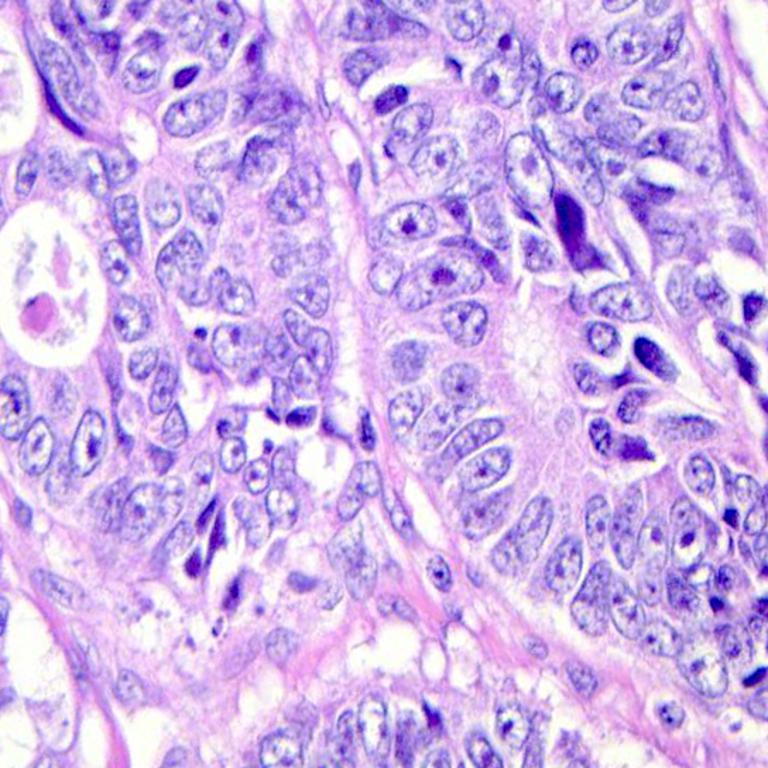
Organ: colon
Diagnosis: adenocarcinomas